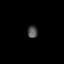
Tissue: prostate
Cell type: Endothelial cells
Senescence score: 0.7771
Nuclear area (px): 120
Mean DAPI intensity: 79.917